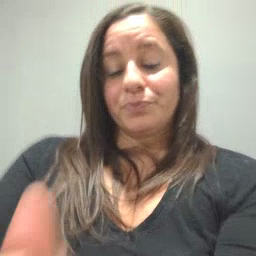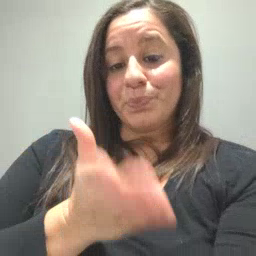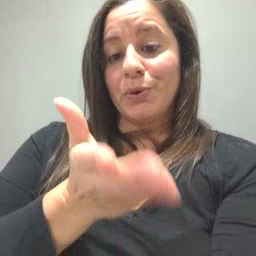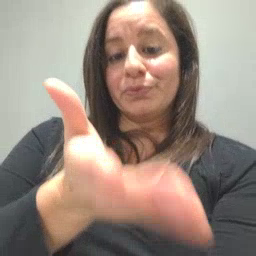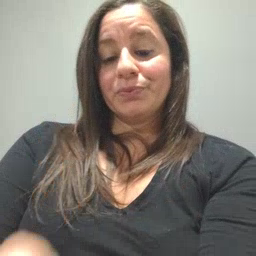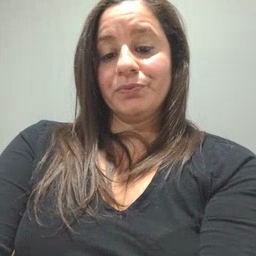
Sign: boat